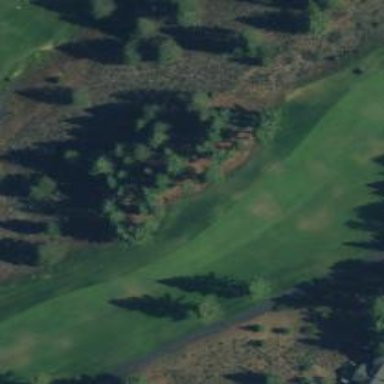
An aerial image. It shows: Golf hole.